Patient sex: M
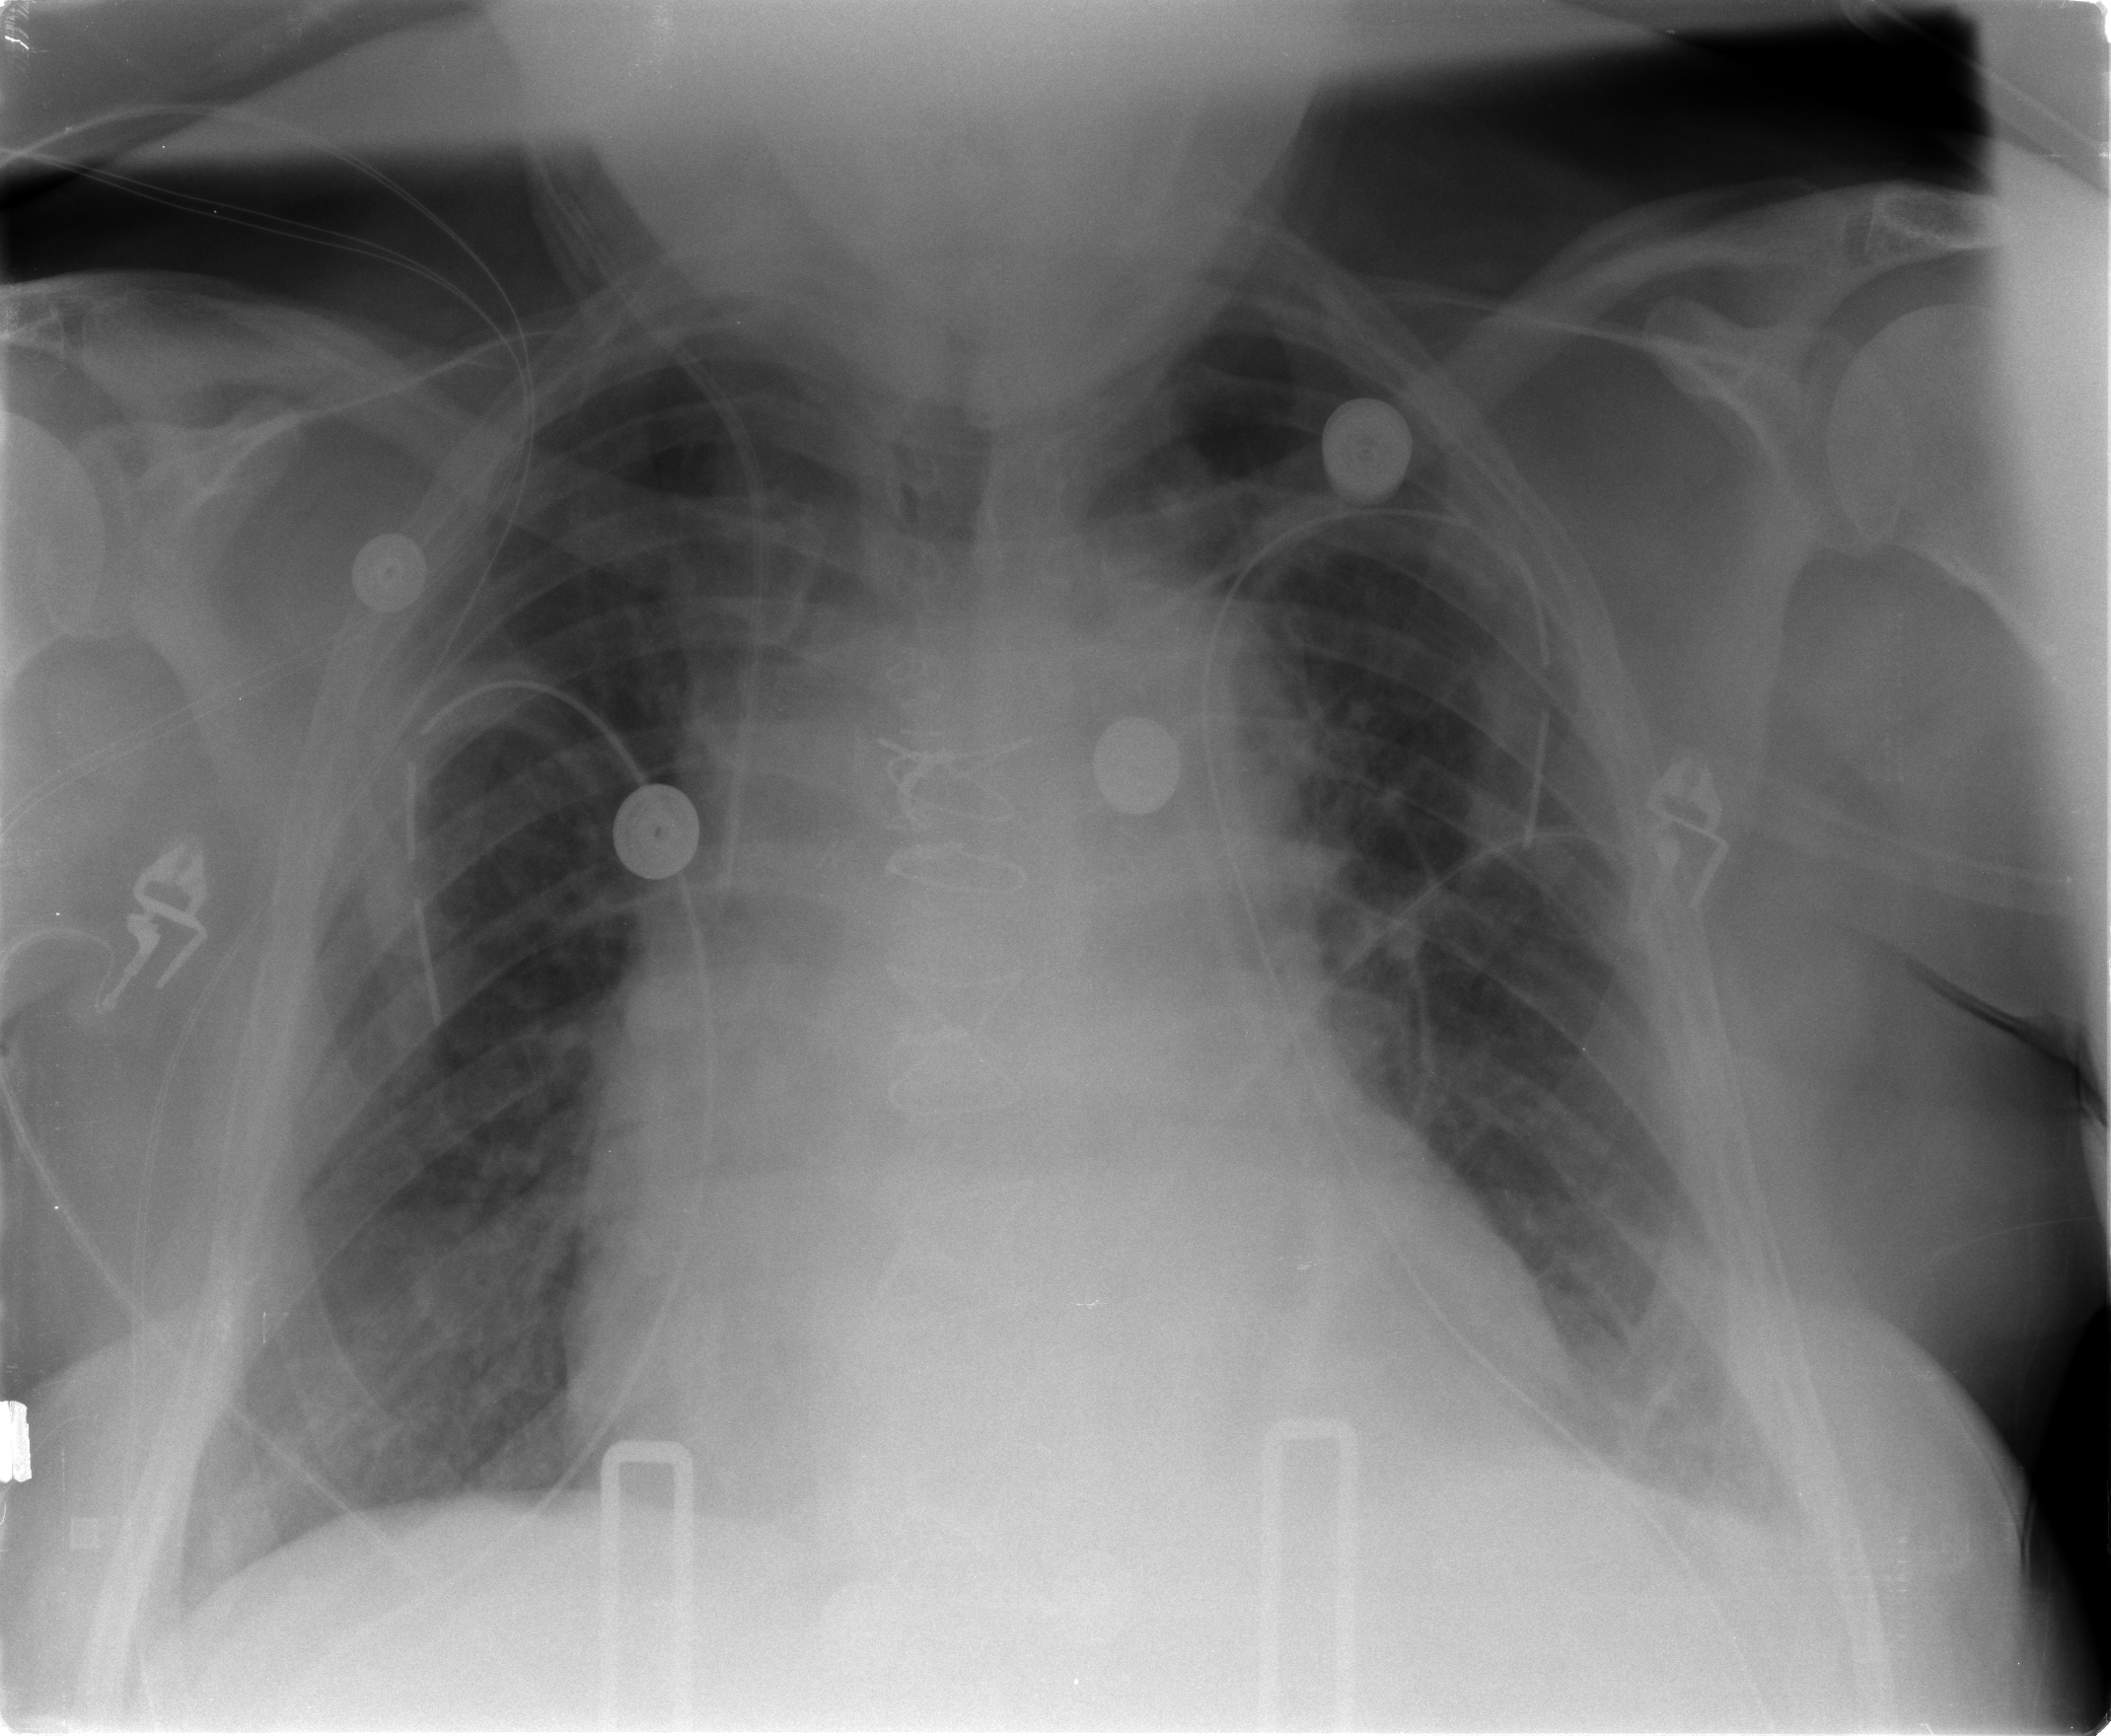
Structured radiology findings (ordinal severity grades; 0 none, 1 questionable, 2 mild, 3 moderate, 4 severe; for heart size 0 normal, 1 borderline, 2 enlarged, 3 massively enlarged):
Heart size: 2
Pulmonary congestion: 2
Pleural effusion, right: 0
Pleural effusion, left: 2
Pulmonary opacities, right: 0
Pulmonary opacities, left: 0
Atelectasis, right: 0
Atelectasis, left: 2